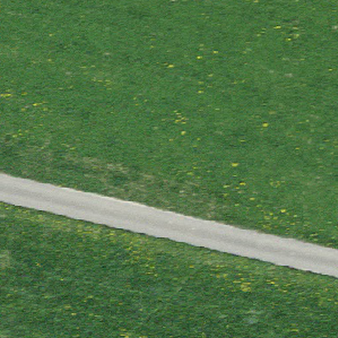
Label: other